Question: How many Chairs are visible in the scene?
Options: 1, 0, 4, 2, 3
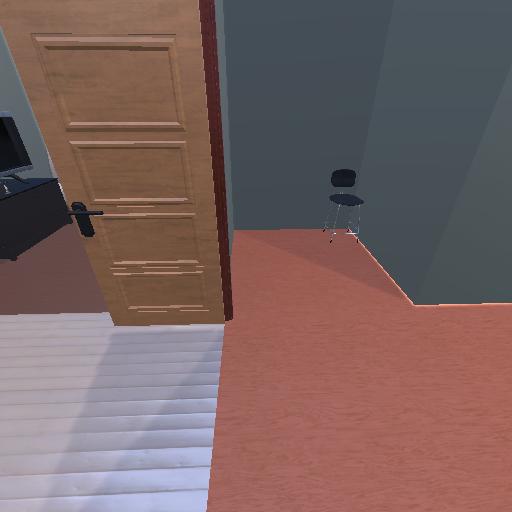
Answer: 1